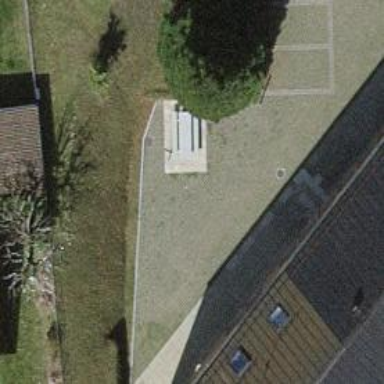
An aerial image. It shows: Picnic table located in leisure land area.